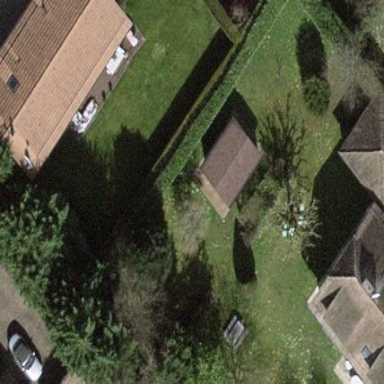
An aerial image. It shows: Garden surrounded by fence.